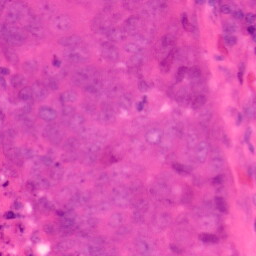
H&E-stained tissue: Colon